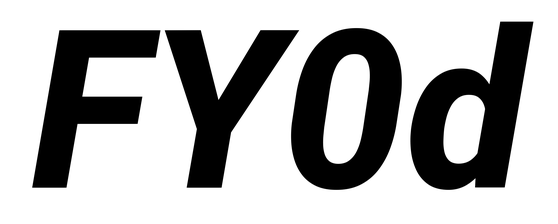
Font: Roboto-Italic_ExtraBold_Italic